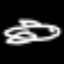
Label: airplane